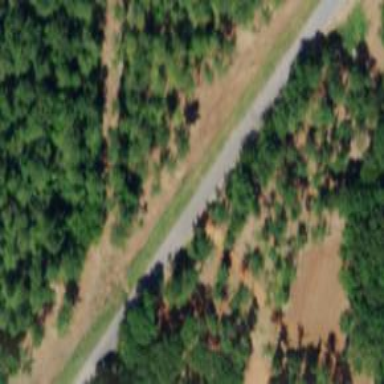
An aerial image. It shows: Tertiary road.